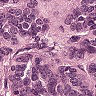
Metastatic tissue present: yes